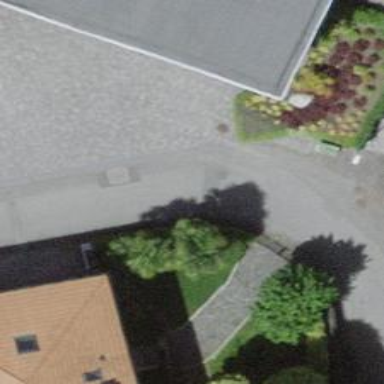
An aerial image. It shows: Smooth asphalt road in residential area.